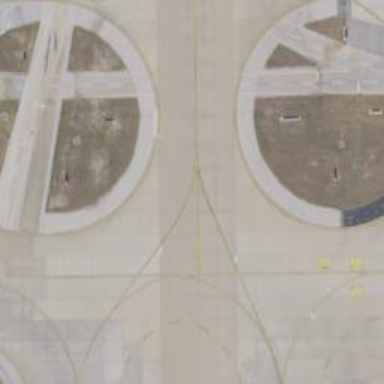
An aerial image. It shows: View of taxiway at the airport.